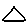
Label: triangle